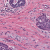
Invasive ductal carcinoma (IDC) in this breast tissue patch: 1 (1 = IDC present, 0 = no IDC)